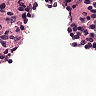
Metastatic tissue present: no